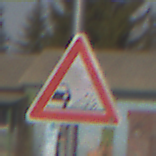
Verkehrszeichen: SplittSchotter
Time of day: Midday
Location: Outdoor (Suburban)
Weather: PartlyCloudy
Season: NotSpecified
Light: Natural